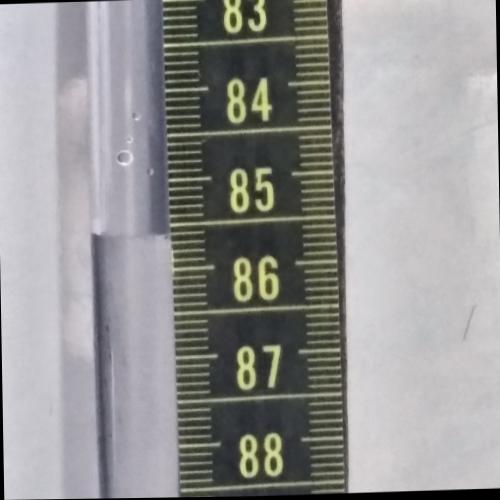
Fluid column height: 85.6 cm